Question:
Hi I want to make such kind of menu for my iPhone/iPad Application but i don't have any idea about it so please help me and guide me how can i make this kind of menu and what should i use for that?
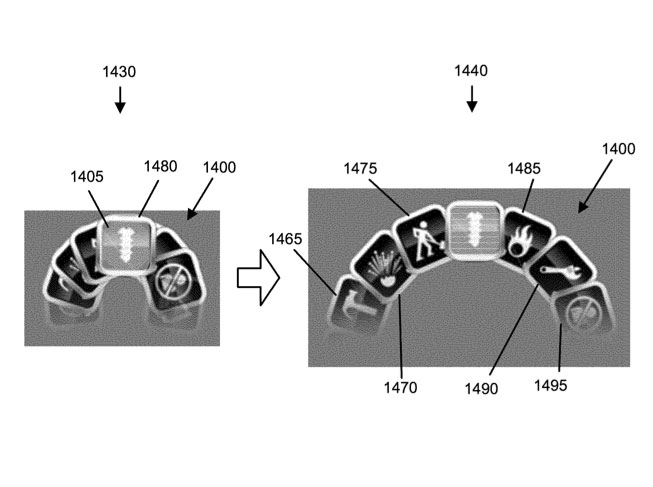
Answer: Simple idea of implementing is: ROTATE YOUR VIEWS according to the touches on iPhone